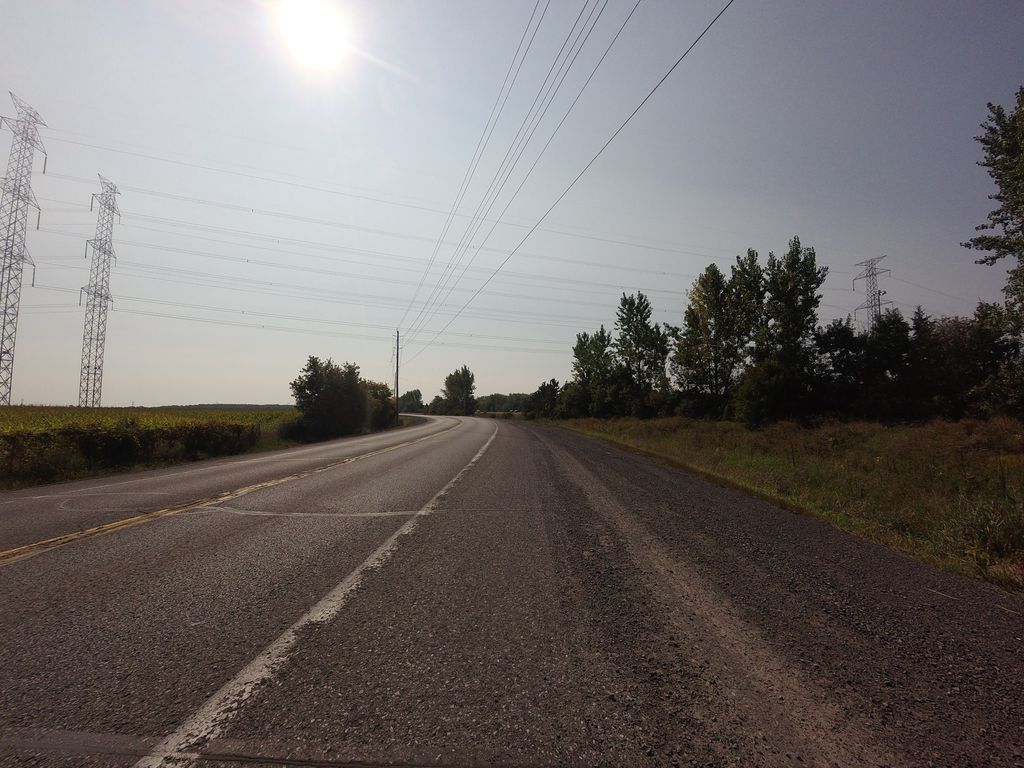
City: ottawa-gatineau